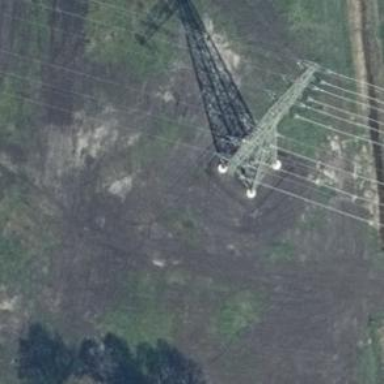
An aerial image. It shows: Power line in the image.